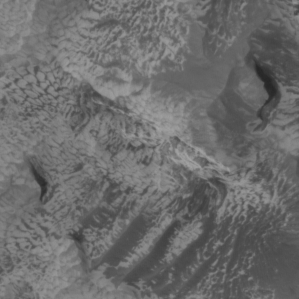
Label: non_frost